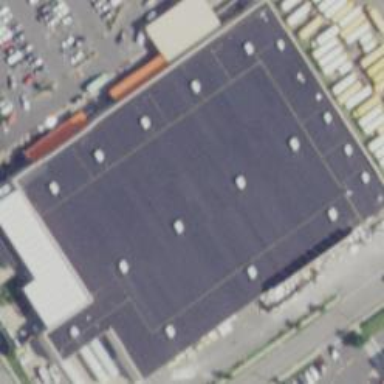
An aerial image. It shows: Retail building.